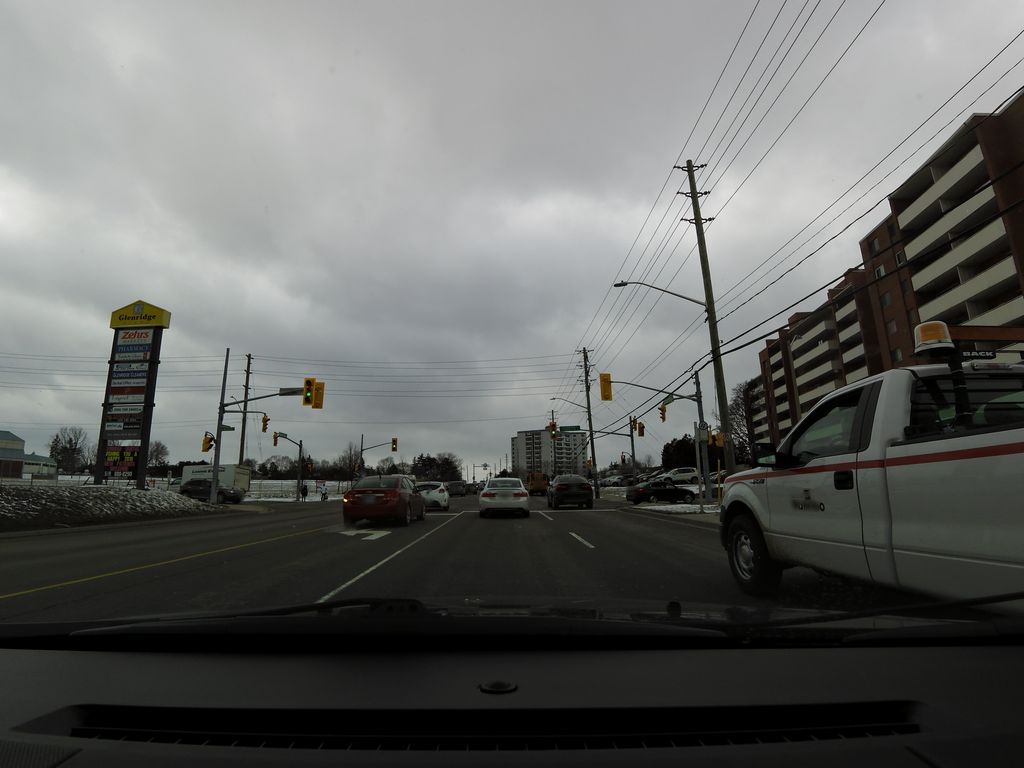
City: kitchener-waterloo